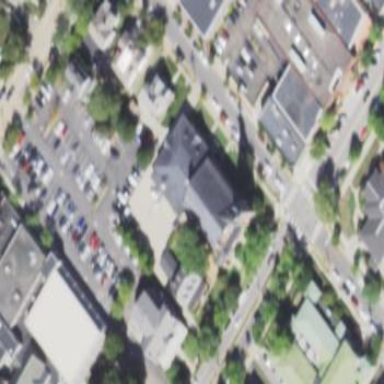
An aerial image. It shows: Beautiful church building.